Interaction volume radius: 10 \u00c5
Interaction volume height: 30 \u00c5
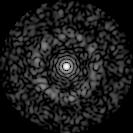
Disorder parameter: 0.8335